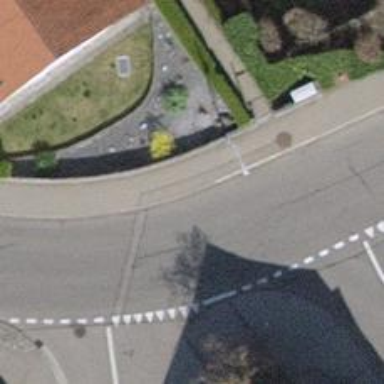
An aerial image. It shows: Kerb serving as barrier.